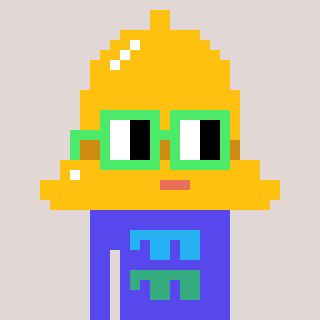
a pixel art character with square light green glasses, a bell-shaped head and a computerblue-colored body on a warm background